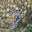
Label: 7